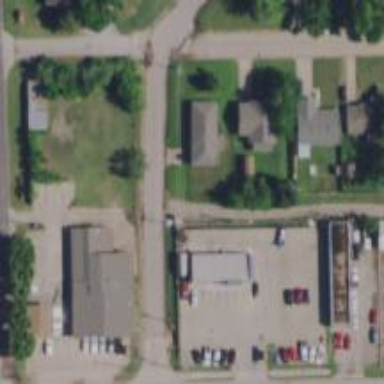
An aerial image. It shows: Alley classified as service road.